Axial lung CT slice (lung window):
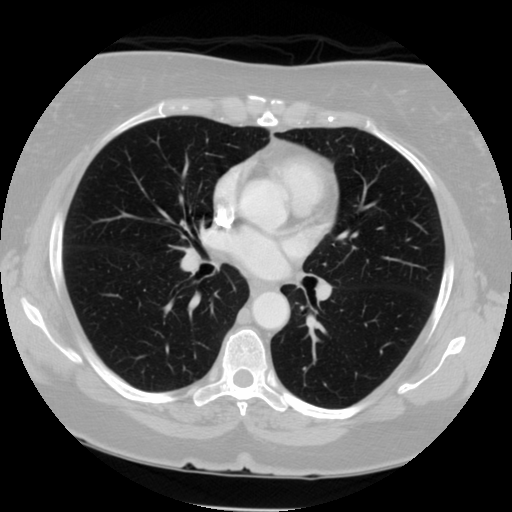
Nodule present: no